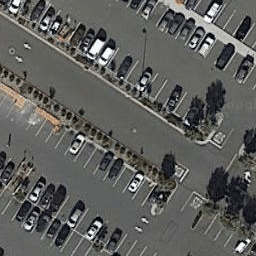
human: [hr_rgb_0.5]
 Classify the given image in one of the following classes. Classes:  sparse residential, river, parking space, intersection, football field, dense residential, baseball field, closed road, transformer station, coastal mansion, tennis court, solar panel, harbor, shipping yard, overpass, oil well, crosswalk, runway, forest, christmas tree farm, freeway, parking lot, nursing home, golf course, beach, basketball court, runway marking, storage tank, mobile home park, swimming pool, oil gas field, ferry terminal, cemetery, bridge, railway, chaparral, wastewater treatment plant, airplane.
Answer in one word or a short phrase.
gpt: parking lot